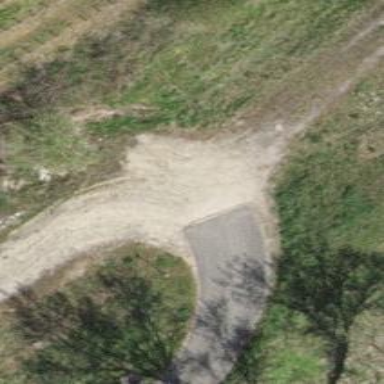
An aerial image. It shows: Abandoned railway track with grade 3 surface.